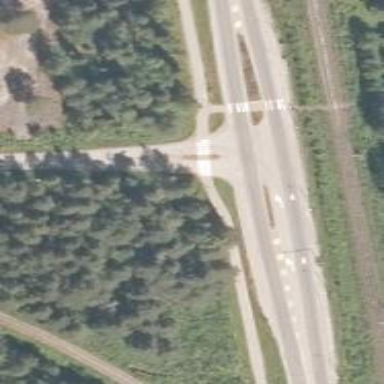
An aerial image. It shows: Zebra crossing on footway.